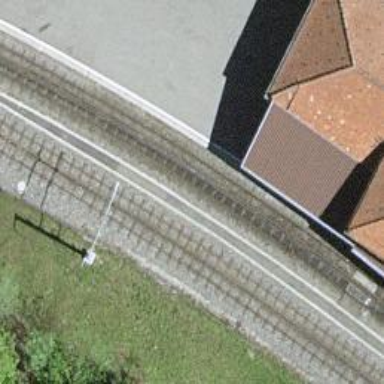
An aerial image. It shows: Single-track electrified railway with contact line.